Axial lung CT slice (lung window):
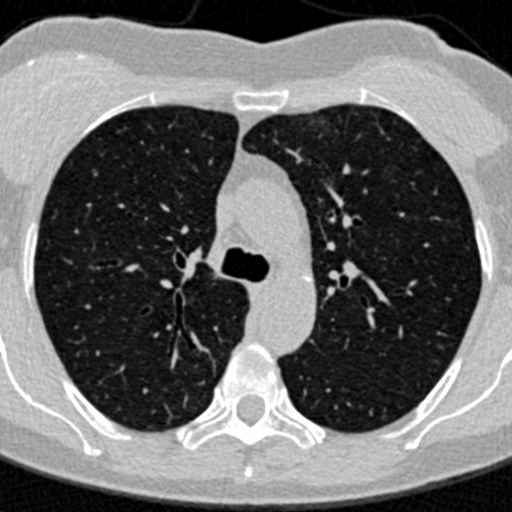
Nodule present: no